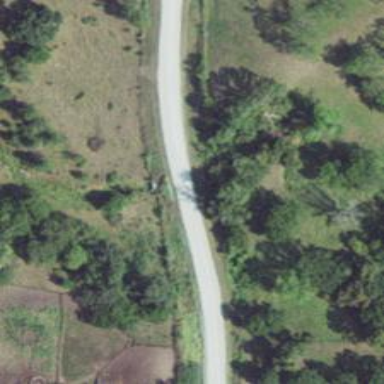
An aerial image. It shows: Culvert tunnel.